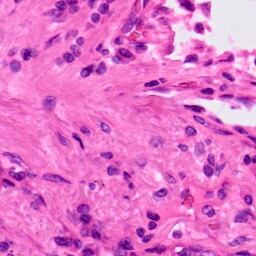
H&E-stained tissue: Lung